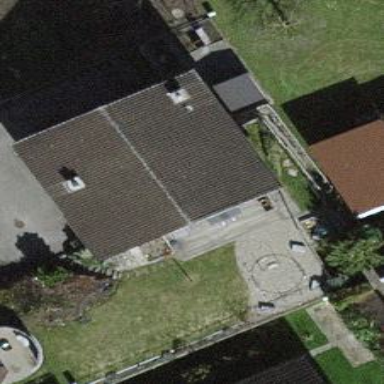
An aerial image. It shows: Detached building.